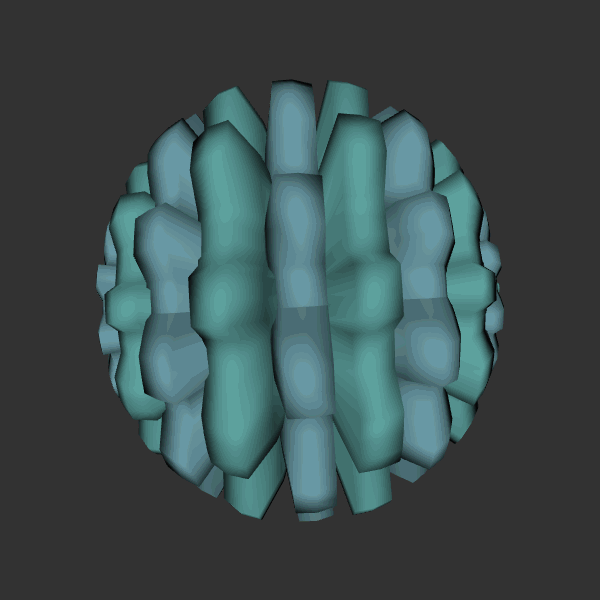
Background: dark